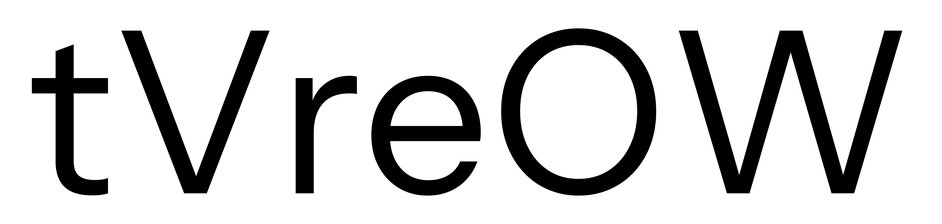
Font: InstrumentSans_Regular